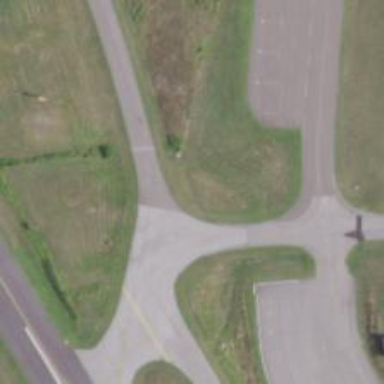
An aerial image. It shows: View of taxiway at the airport.